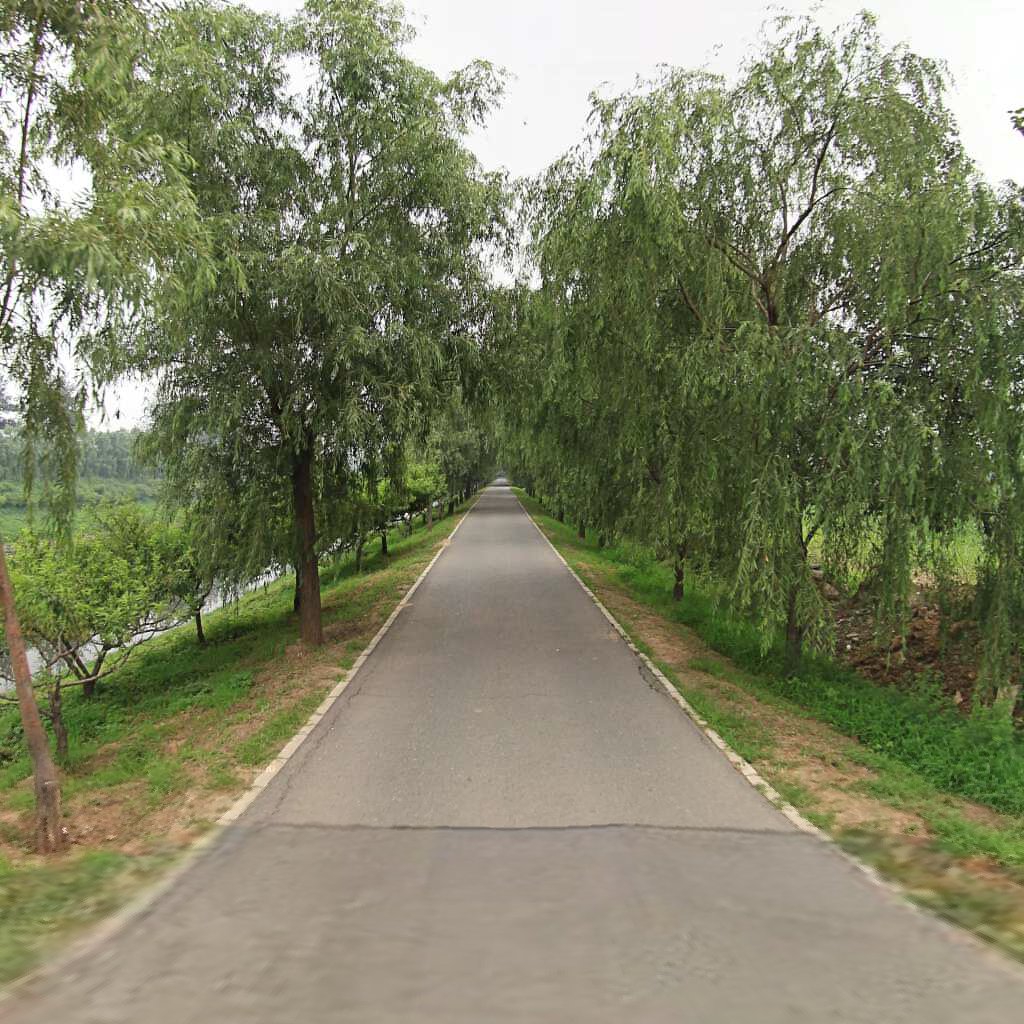
Region: Chaoyang
Road damage annotations: longitudinal crack, transverse crack